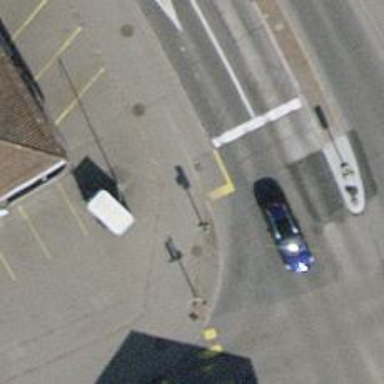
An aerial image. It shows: Asphalt path that serves as sidewalk.